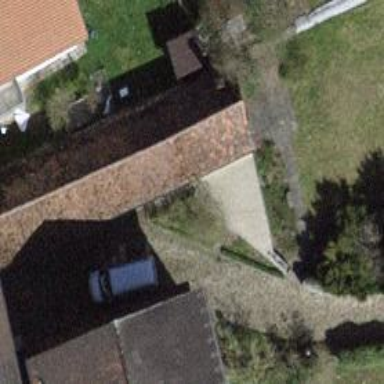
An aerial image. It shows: Building with tiled roof.